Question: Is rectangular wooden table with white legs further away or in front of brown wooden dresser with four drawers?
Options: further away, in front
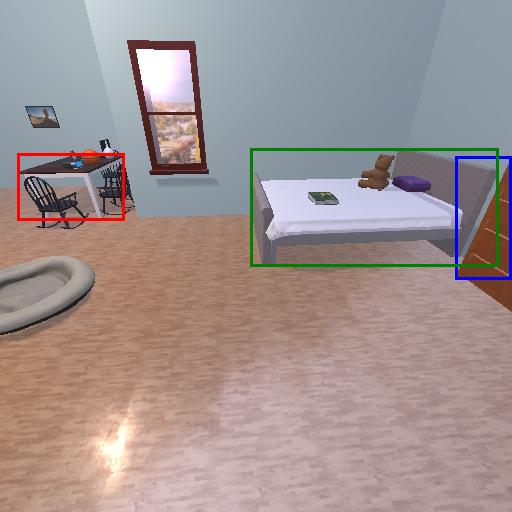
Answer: further away